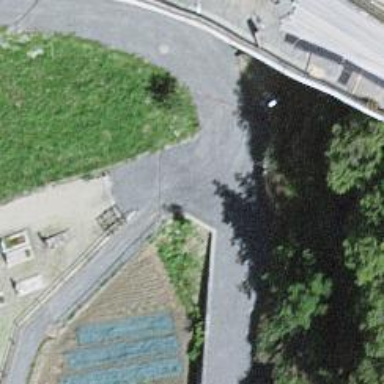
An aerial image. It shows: Driveway.